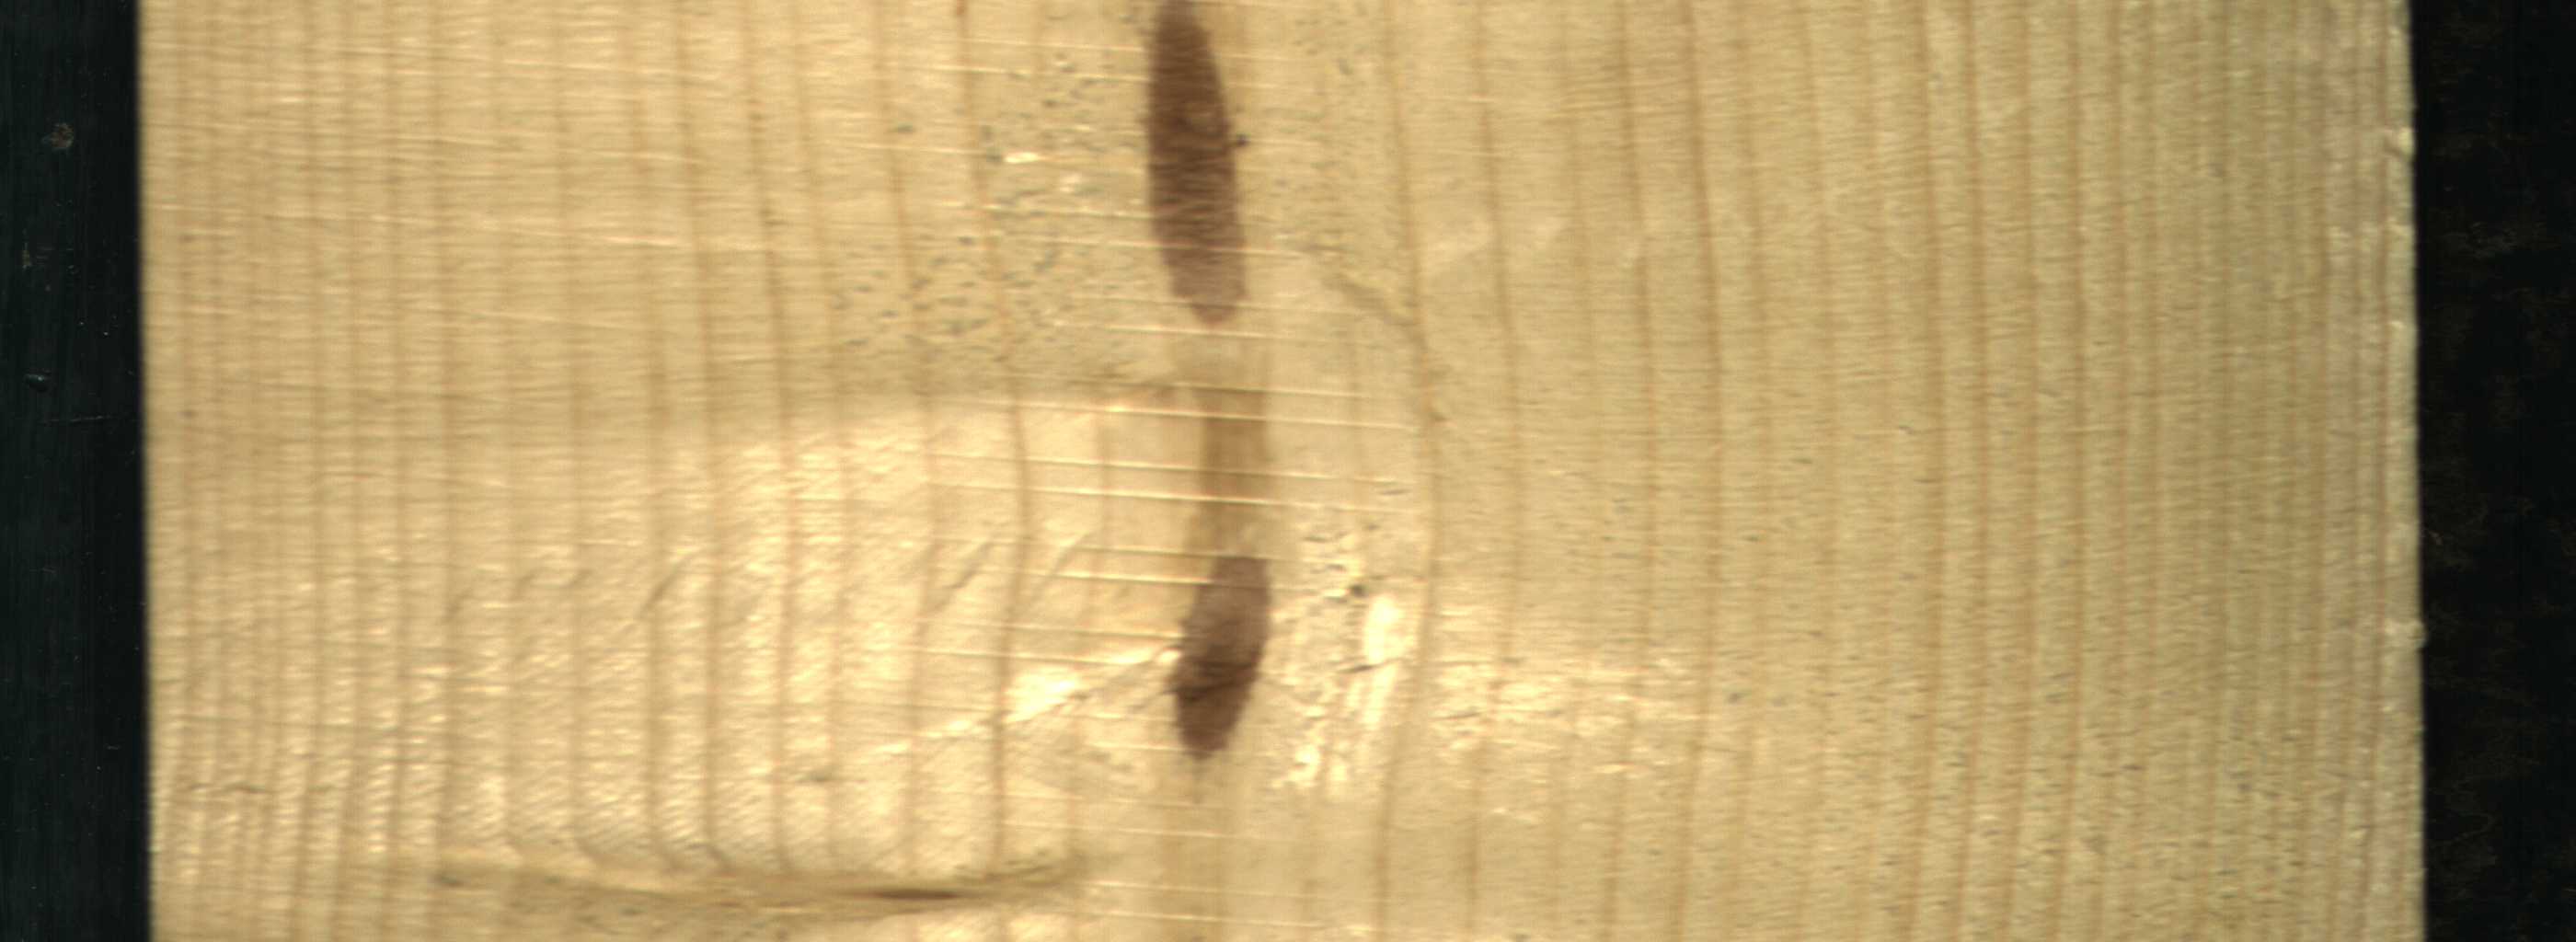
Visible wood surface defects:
resin
resin
Live_Knot